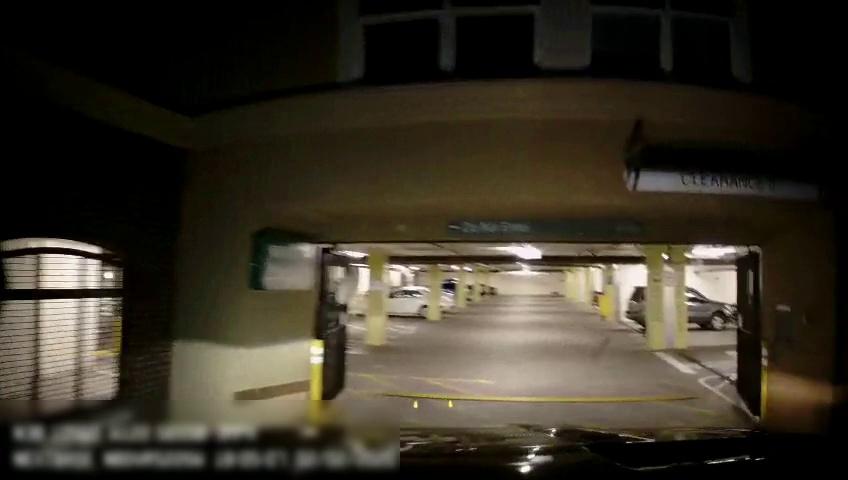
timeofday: Dusk/Dawn/Twilight
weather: Other
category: Drivable Space
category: Vehicles | Car
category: Vehicles | Truck
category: Vehicles | SUV
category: Vehicles | Truck
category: Vehicles | Car
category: Vehicles | Car
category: Vehicles | Car
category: Vehicles | SUV